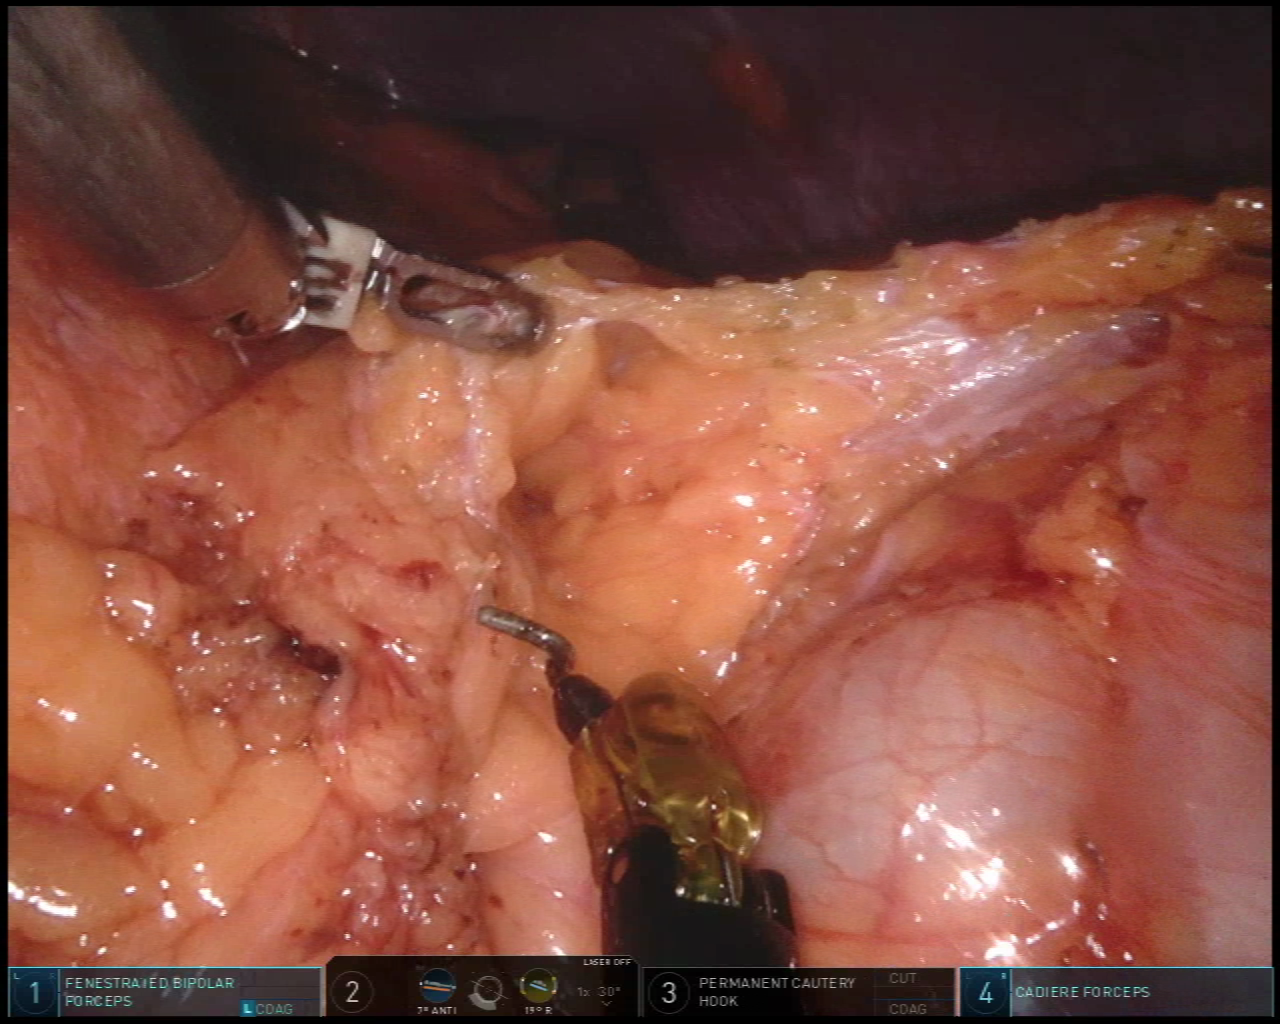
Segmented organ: spleen
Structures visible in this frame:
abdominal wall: yes
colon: yes
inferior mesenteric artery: no
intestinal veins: no
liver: no
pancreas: no
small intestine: no
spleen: yes
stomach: no
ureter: no
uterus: no
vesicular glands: no